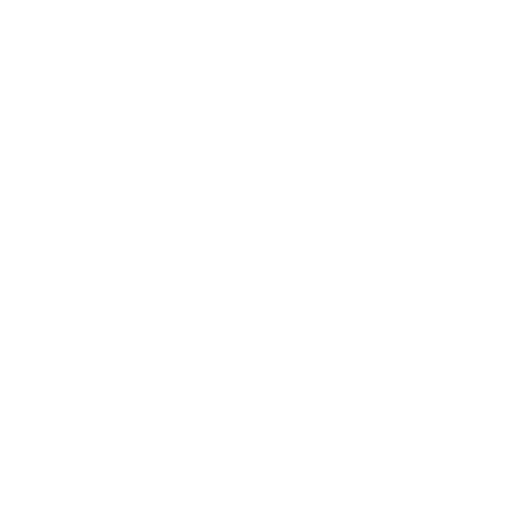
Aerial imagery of bar in Maine named Bantam Ledge containing only open water